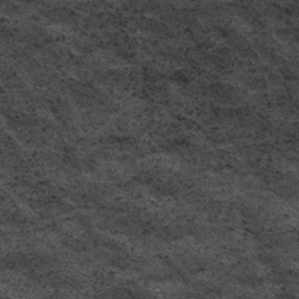
Label: frost